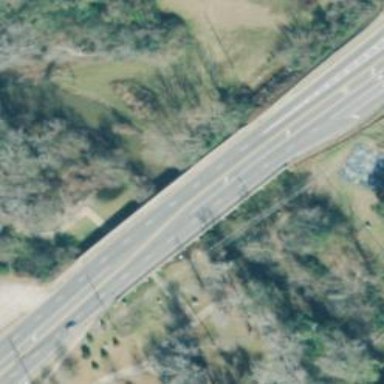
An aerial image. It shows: Primary highway bridge with asphalt surface.